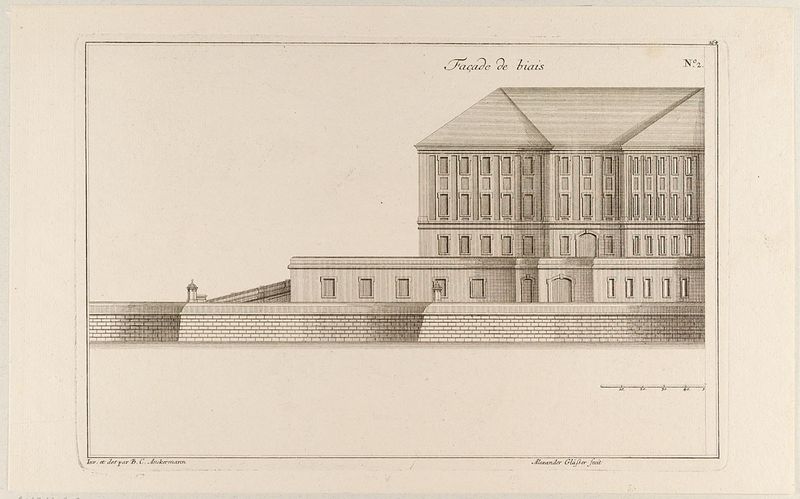
Titel: Seitenfassade eines fortifizierten Bergschlosses
Künstler: Martin Engelbrecht
Standort: Hamburg
Institution: Museum für Kunst und Gewerbe Hamburg
Schlagwörter: stadt, fenster, tür, dach, gebäude, haus, schloss, architektur, barock, schrift, papier, fassade, mauer, grafik, graphik, sepia, stufen, tor, anbau, fotografie, photographie, burg, palast, druck, druckgraphik, druckgrafik, radierung, entwurf, portal, residenz, plan, legende, artigo, grundriss, massstab, aufriss, blaupause, skize, gerippt, fortifikation, reproduktionen, 2, barockzeit, barockzeitalter, druckerzeugnisse, architekturdarstellungen, fassadendekorationen, gebäudes, ornamentstich, vorlageblätter, facade de biais